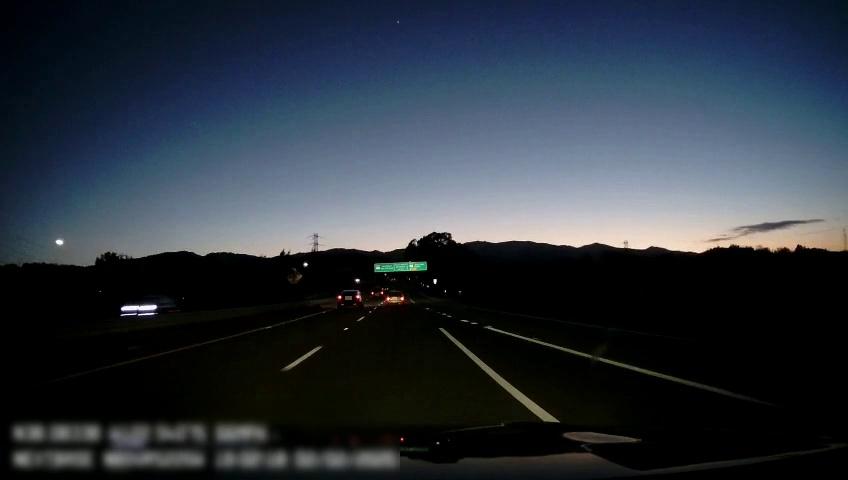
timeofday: Dusk/Dawn/Twilight
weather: Other
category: Drivable Space
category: Vehicles | Car
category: Vehicles | Car
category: Vehicles | Car
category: Lanes | Alternate Lane
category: Lanes | Current Lane
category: Lanes | Alternate Lane
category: Lanes | Alternate Lane
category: Lanes | Alternate Lane
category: Traffic | Signs
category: Traffic | Signs
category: Traffic | Signs
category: Traffic | Signs